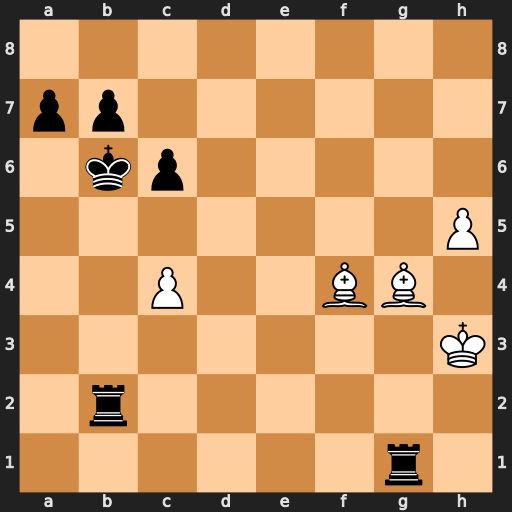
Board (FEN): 8/pp6/1kp5/7P/2P2BB1/7K/1r6/6r1
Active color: w
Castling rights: -
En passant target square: -
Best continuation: Be3+ Ka6 Bxg1